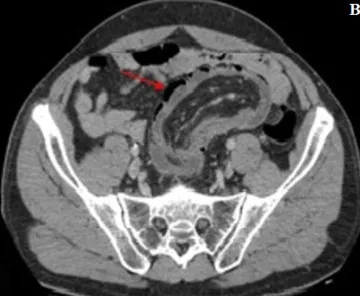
With invaginated mesenteric fat and parietal pneumatosis (redarrow).
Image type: radiology (ct)